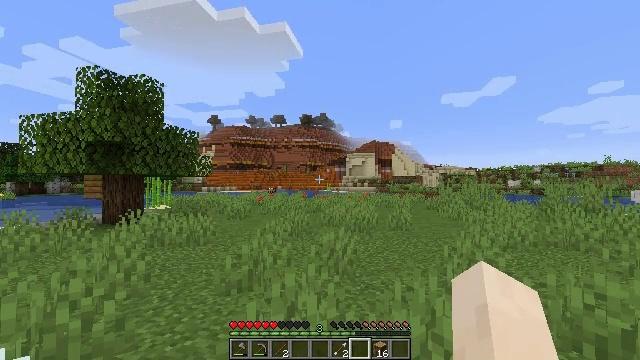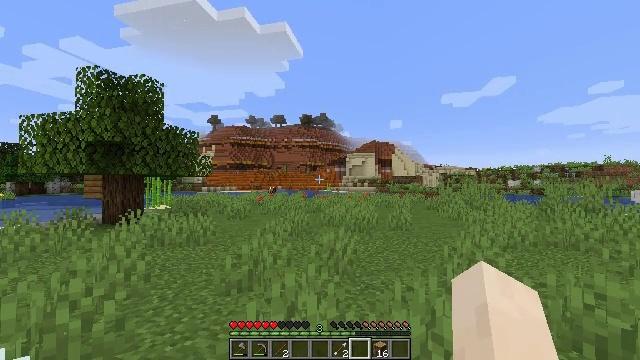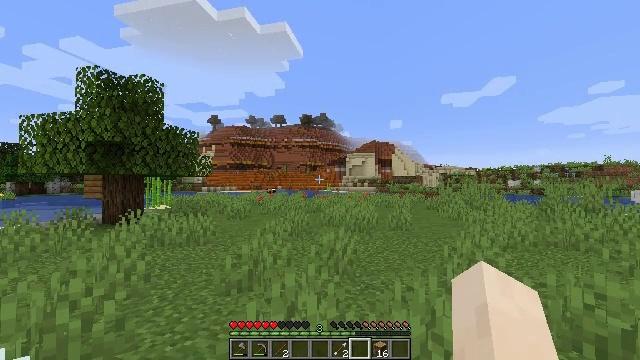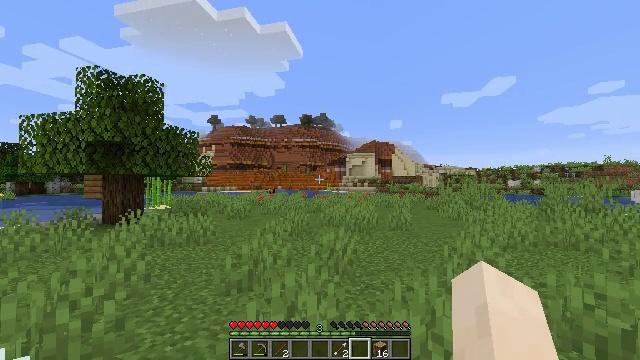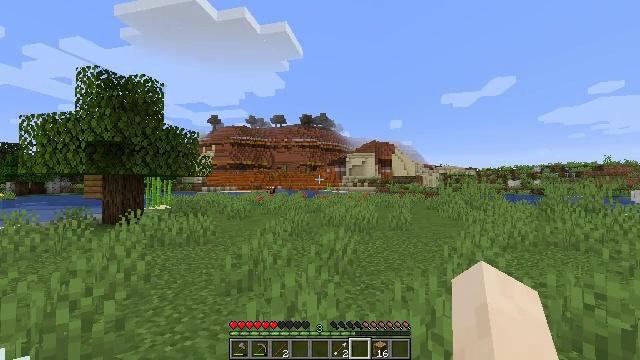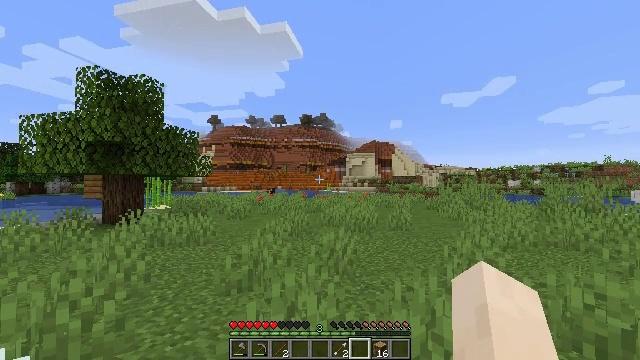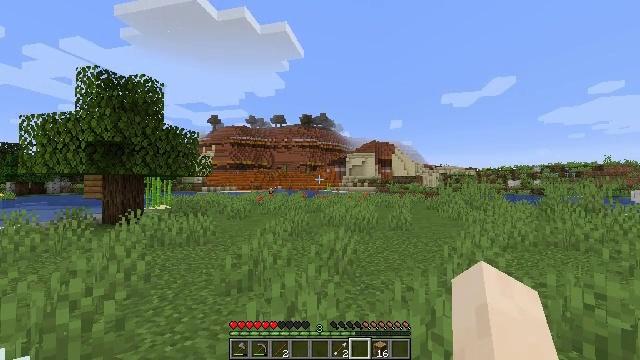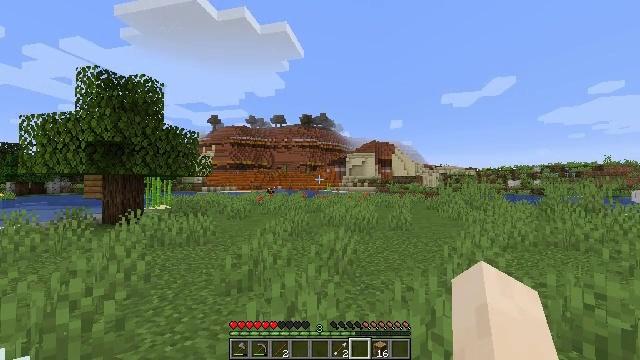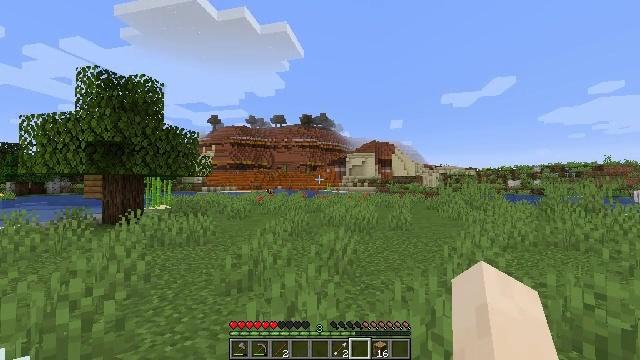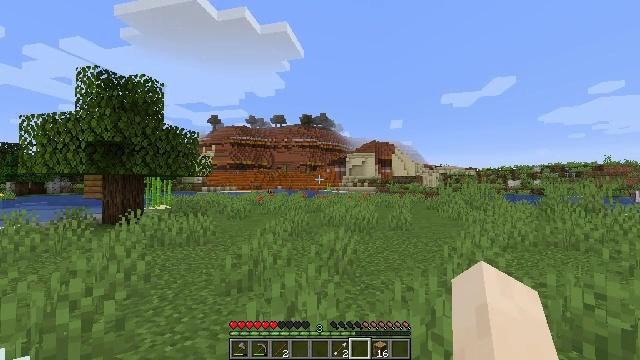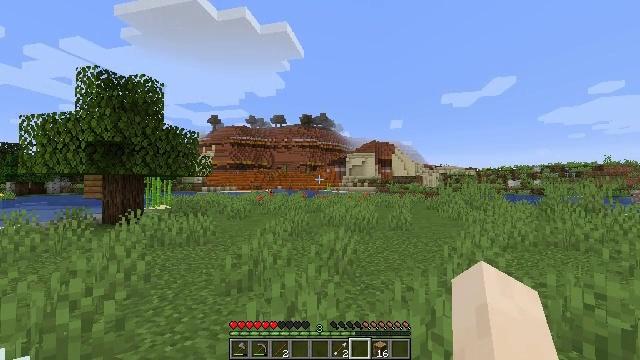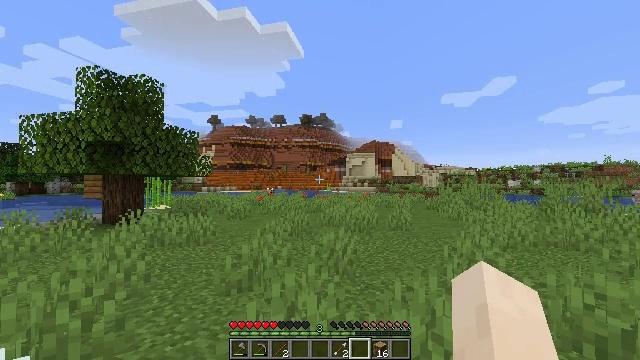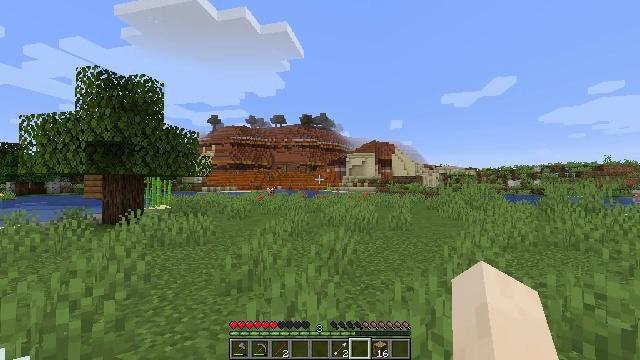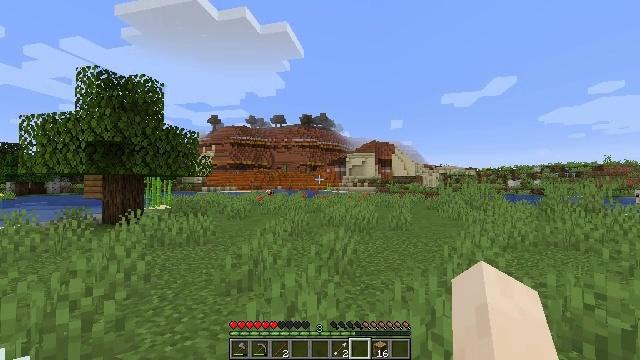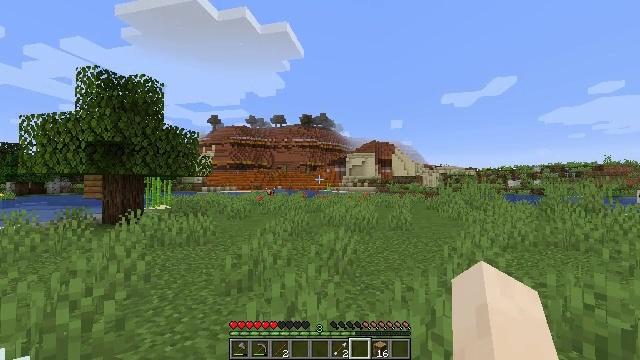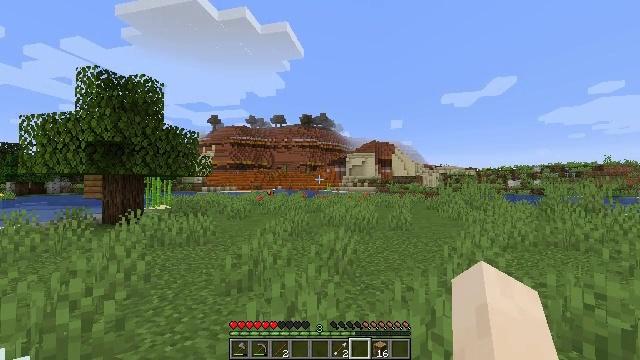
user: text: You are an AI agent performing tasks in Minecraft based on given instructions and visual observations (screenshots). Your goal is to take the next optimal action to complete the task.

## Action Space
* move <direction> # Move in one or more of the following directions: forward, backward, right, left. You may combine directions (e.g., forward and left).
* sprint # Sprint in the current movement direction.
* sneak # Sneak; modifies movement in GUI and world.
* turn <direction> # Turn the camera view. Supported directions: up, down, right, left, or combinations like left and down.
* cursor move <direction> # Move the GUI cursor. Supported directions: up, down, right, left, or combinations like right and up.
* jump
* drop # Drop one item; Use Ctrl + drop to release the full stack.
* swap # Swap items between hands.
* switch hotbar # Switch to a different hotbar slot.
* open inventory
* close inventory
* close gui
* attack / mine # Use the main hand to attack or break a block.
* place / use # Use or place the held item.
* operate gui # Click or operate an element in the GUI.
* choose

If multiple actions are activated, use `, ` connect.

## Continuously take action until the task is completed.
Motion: motion action
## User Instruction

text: Combine raw porkchop and coal in a furnace to get a cooked porkchop.
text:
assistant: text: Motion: no_op
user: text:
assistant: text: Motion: no_op
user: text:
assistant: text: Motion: no_op
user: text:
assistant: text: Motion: no_op
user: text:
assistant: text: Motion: no_op
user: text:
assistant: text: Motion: no_op
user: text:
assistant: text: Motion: no_op
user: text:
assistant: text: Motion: no_op
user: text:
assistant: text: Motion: no_op
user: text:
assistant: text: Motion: no_op
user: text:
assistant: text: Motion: no_op
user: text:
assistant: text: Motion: no_op
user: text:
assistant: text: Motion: no_op
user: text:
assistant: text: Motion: no_op
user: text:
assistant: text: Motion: no_op
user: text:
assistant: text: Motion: move back
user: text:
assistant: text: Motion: move back
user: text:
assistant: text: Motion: move back
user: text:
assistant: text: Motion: move back
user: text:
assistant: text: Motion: move back
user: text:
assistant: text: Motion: move back
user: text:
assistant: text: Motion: move back
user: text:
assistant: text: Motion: move back and move right
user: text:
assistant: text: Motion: move back and move right
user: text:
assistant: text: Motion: move back and move right
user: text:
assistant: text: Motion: move back and move right
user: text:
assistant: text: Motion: move back and move right
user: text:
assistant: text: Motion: move back
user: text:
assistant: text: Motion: move back
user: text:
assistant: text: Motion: move back and move right